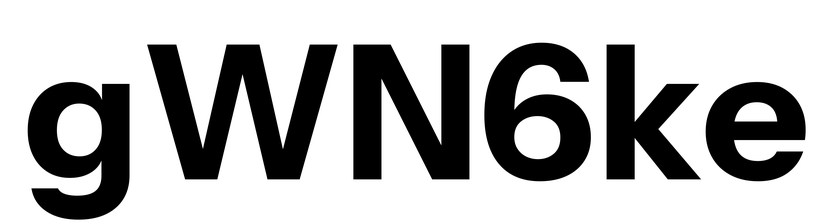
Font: InstrumentSans_Bold